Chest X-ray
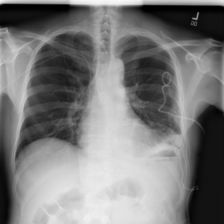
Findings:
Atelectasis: negative
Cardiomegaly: negative
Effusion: negative
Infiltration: negative
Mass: negative
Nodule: negative
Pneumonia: negative
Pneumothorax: positive
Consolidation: negative
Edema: negative
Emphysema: negative
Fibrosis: negative
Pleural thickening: negative
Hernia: negative